Question: I'm trying to rebuild an existing messaging system so it looks similar to Twitter's DM service. Currently I am only showing unread messages to my users, but I would like to show messages sent between 2 users in a single 'thread' like this:

Here is my current database structure and some sample data:
<URL>
I've tried building the query step by step by breaking it down, but I'm confused.
This is a list of the steps that I have taken:
'''
SELECT * FROM uc_user_messages
WHERE uc_user_messages.user_id_1 = 1 OR uc_user_messages.user_id_2 = 1
'''
'''
SELECT * FROM uc_user_messages
WHERE uc_user_messages.user_id_1 = 1 OR uc_user_messages.user_id_2 = 1
ORDER BY timestamp DESC
'''
'''
SELECT * FROM uc_user_messages
WHERE uc_user_messages.user_id_1 = 1 OR uc_user_messages.user_id_2 = 1
GROUP BY uc_user_messages.user_id_1 AND uc_user_messages.user_id_2
ORDER BY timestamp DESC
'''
And this is where I'm stuck... The problem is that the first message sent in a conversation between two users will be shown, instead of the most recent message: <URL>
What can I do about this? Hopefully I won't have to make any major database design changes. Any help is greatly appreciated.
Cheers,
Joel
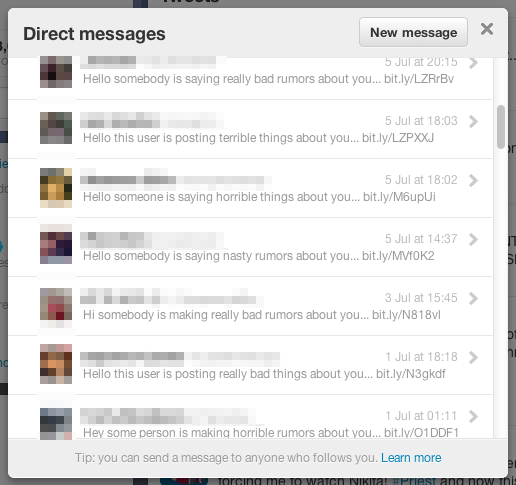
Answer: '''
SELECT *
FROM uc_user_messages
WHERE (LEAST(user_id_1, user_id_2),GREATEST(user_id_1, user_id_2),TIMESTAMP)
IN
(
SELECT LEAST(user_id_1, user_id_2) AS x,
GREATEST(user_id_1, user_id_2) AS y,
max(TIMESTAMP) AS msg_time
FROM uc_user_messages
GROUP BY x, y
);
'''
- <URL>
OUTPUT
'''
+----+-----------+-----------+-----------------+------------+------+
| ID | USER_ID_1 | USER_ID_2 | MESSAGE | TIMESTAMP | READ |
+----+-----------+-----------+-----------------+------------+------+
| 3 | 1 | 2 | third message | <PHONE> | 1 |
| 4 | 2 | 0 | a message reply | <PHONE> | 1 |
+----+-----------+-----------+-----------------+------------+------+
'''